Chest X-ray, AP view. Patient: 40 years old, sex F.
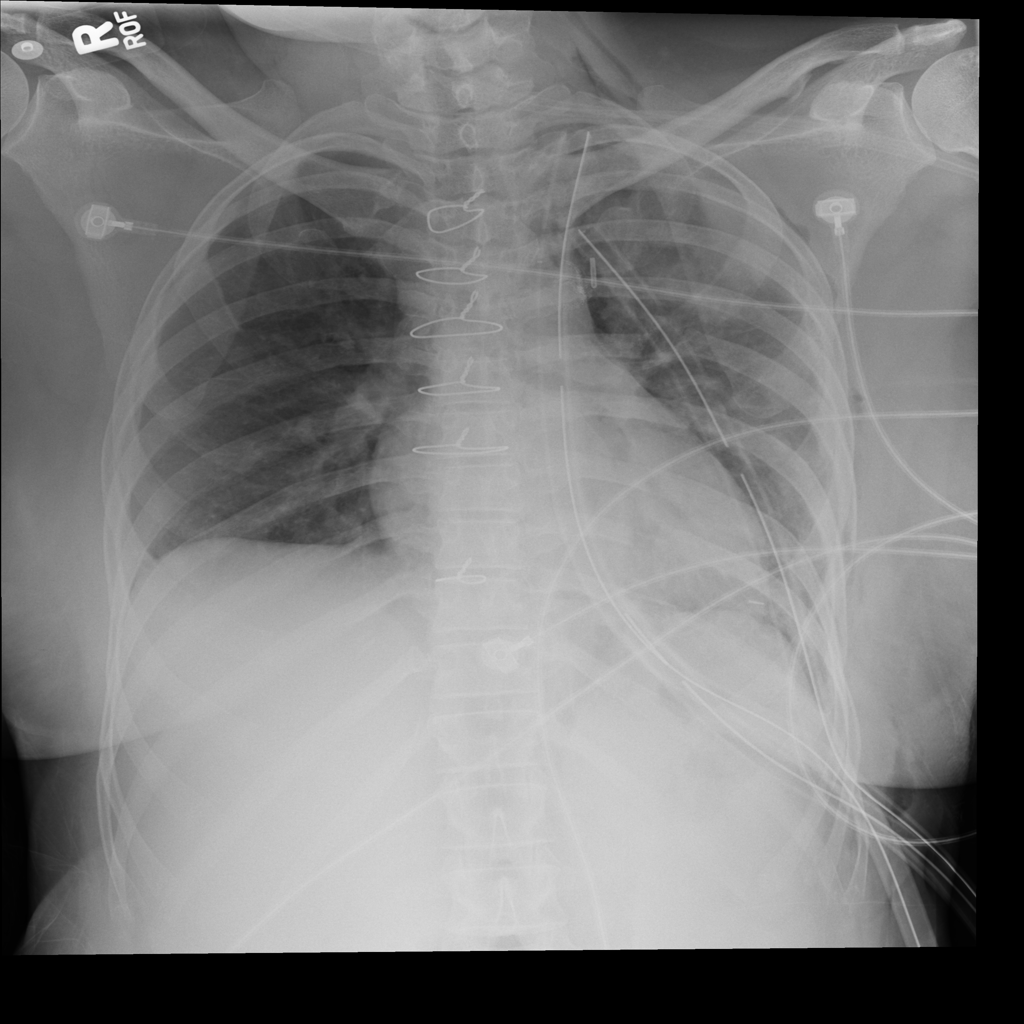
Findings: No Finding